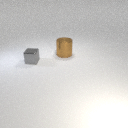
small gray metal cube to the left of large brown metal cylinder